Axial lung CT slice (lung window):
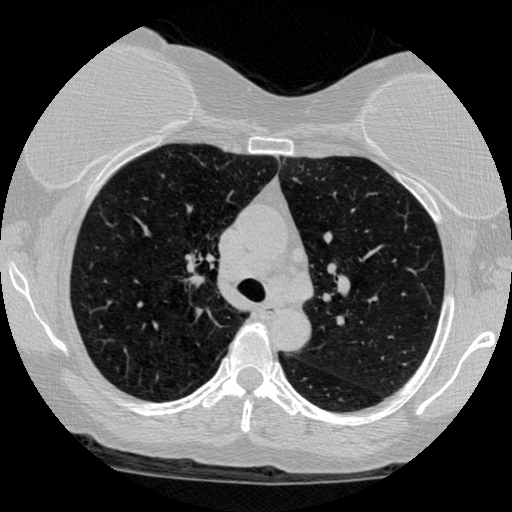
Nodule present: no